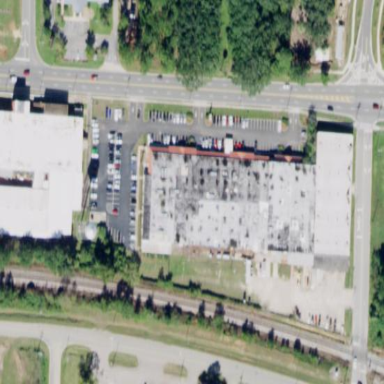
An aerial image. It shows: Retail building.